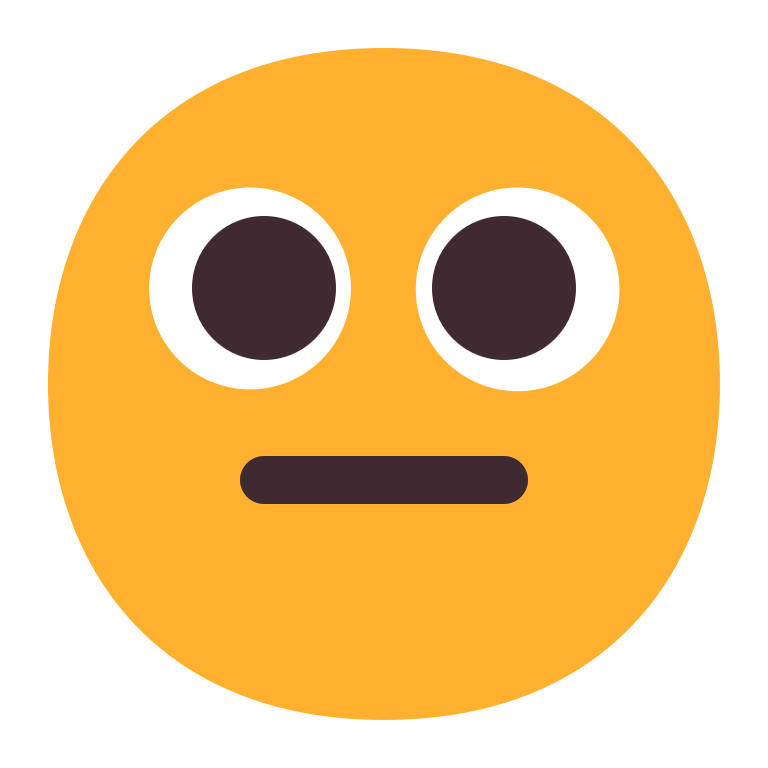
neutral face flat